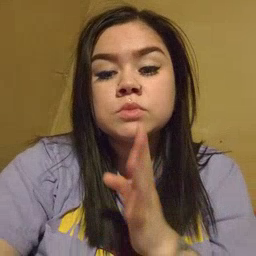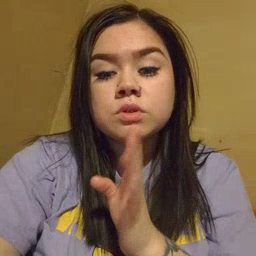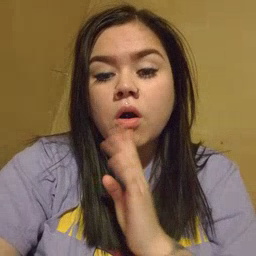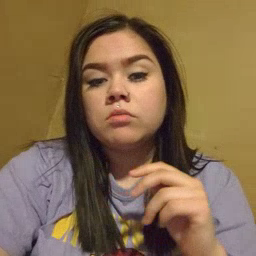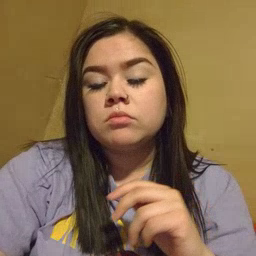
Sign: talk